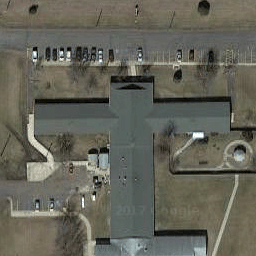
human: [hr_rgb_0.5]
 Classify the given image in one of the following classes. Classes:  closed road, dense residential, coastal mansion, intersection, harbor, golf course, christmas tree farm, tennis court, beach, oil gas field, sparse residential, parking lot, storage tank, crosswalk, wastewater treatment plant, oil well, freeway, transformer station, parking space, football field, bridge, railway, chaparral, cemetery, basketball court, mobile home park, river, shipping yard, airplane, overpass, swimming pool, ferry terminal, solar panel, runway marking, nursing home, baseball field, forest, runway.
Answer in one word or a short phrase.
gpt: nursing home